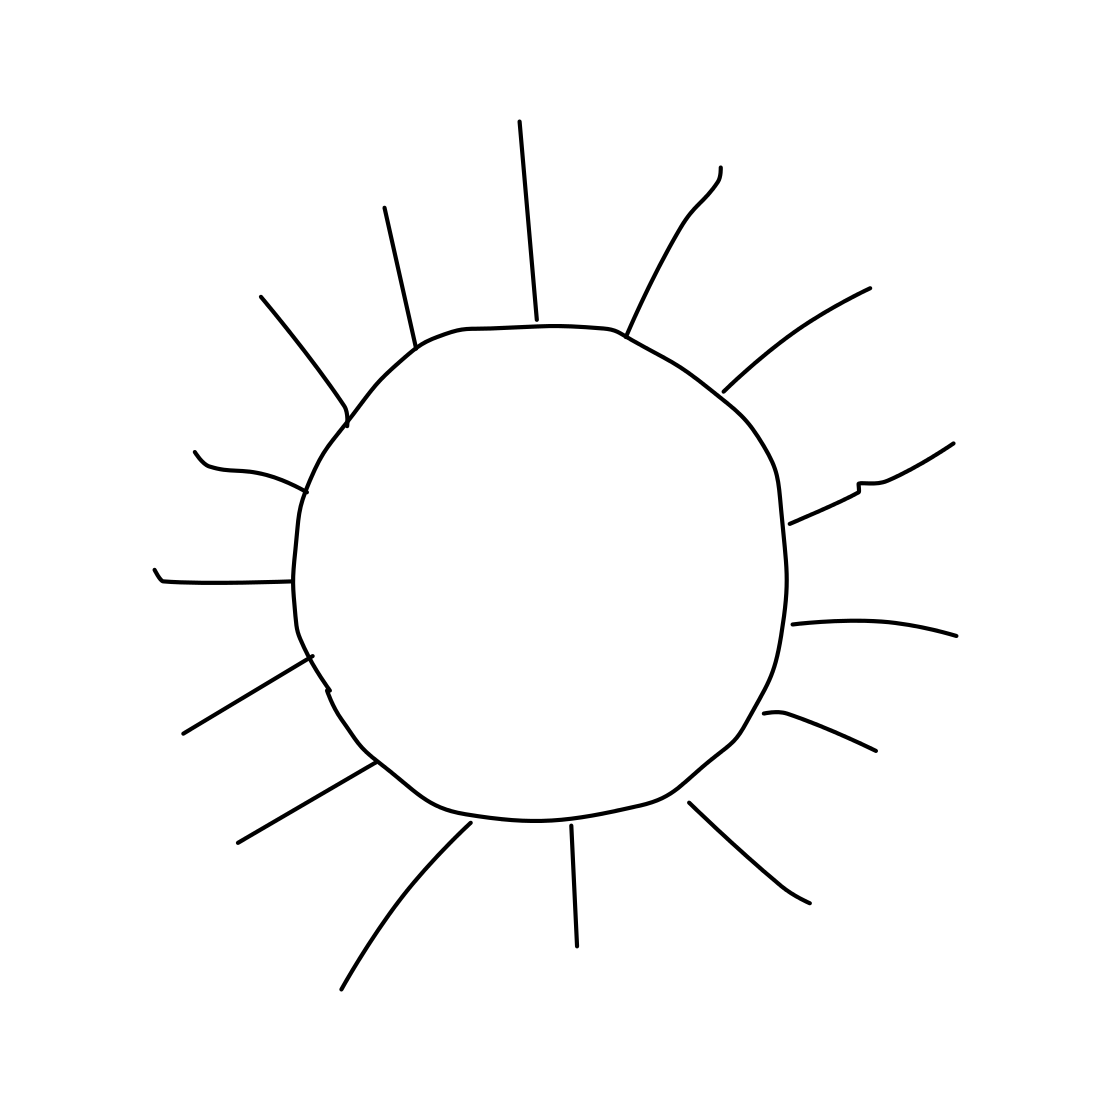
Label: sun